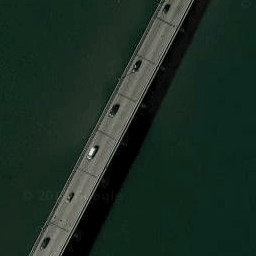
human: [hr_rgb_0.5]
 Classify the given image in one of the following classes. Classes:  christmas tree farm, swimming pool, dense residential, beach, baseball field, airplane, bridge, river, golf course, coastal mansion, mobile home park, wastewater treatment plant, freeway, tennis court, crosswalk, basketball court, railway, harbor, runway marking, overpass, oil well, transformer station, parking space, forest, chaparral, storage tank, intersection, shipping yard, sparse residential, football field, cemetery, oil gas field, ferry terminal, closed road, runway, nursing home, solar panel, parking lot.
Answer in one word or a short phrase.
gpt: bridge